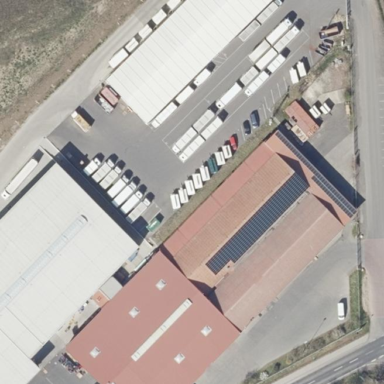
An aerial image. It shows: Commercial building.